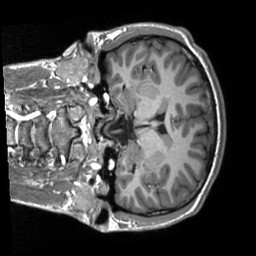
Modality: T1w
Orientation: coronal
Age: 21
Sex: male
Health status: healthy
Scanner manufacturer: siemens
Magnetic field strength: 3 T
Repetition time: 2.53 s
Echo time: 0.00219 s